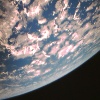
Label: cloud